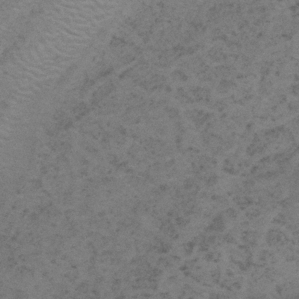
Label: frost